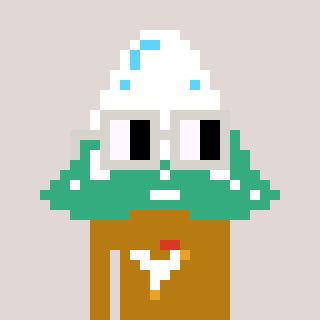
a pixel art character with square light gray glasses, a snowy mountain-shaped head and a gold-colored body on a warm background